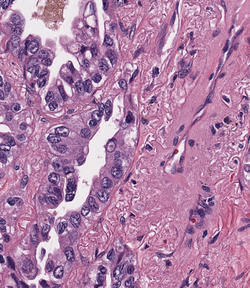
Tumor epithelial tissue: yes
Tumor-associated stroma tissue: yes
Normal tissue: no